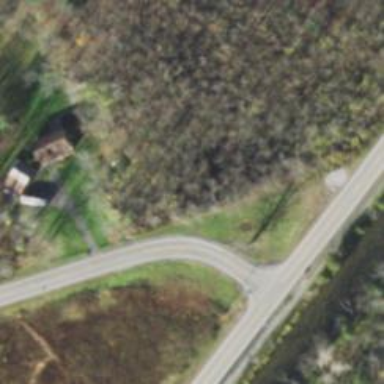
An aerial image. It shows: Abandoned road.